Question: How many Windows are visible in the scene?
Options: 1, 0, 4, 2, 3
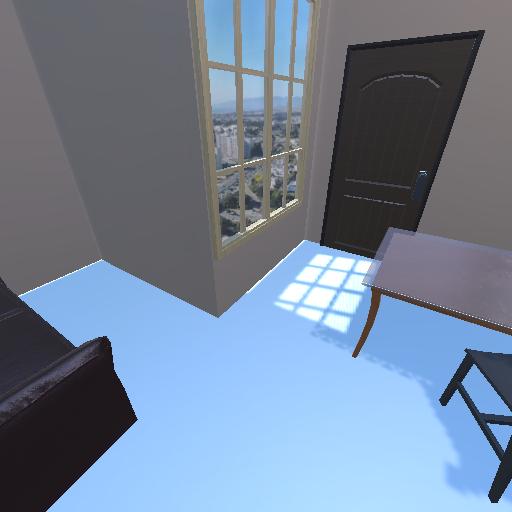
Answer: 1